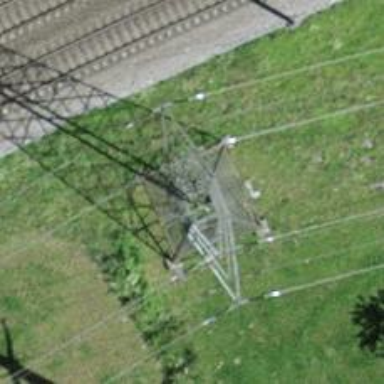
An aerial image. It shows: Power tower.